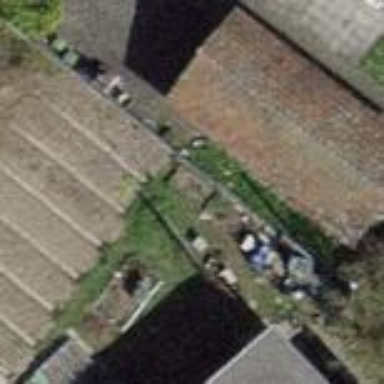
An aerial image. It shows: Garage.